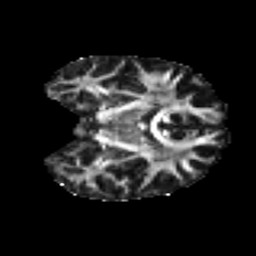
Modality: FA
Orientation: coronal
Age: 37
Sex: female
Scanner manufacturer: ge
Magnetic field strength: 3 T
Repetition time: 7.8 s
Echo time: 0.0607 s